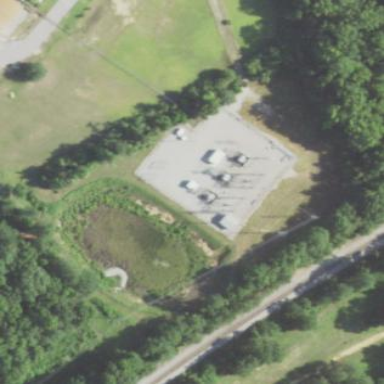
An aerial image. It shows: Industrial power substation surrounded by fence.